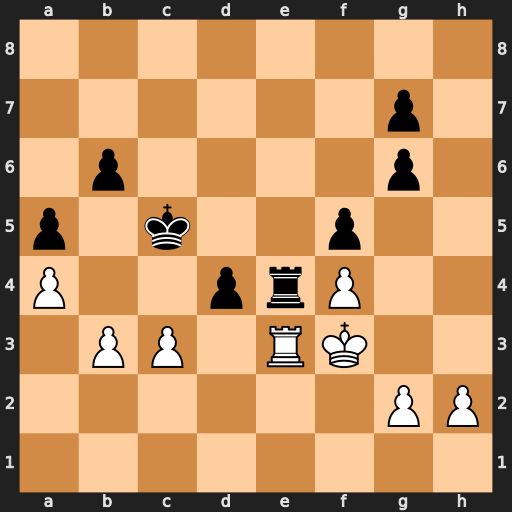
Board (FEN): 8/6p1/1p4p1/p1k2p2/P2prP2/1PP1RK2/6PP/8
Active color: w
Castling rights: -
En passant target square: -
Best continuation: Rxe4 fxe4+ Kxe4 dxc3 Kd3